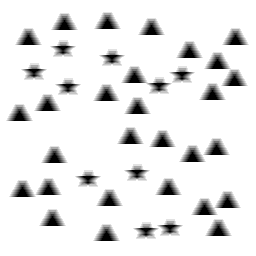
Squares: 0
Triangles: 28
Stars: 10
Total shapes: 38